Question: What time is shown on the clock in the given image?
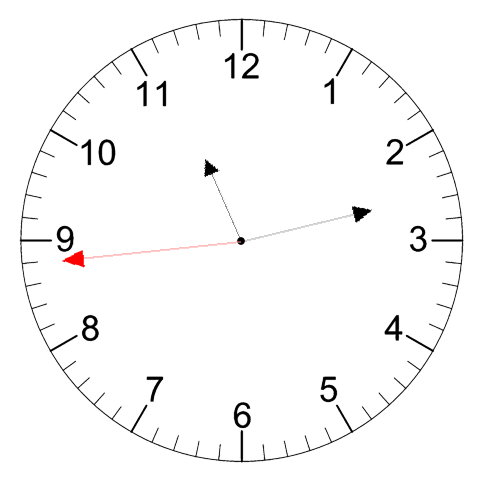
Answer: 11:12:44